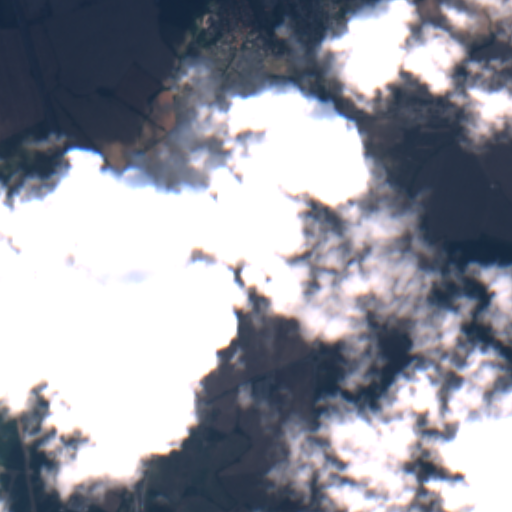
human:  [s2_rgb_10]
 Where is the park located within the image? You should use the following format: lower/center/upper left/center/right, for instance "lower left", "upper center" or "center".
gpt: The park is located in the upper center of the image.
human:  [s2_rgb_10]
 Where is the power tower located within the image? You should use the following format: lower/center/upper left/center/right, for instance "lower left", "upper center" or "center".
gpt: The power tower is located in the left of the image.
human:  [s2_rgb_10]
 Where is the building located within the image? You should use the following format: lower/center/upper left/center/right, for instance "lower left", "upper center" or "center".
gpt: There is no building in the image.